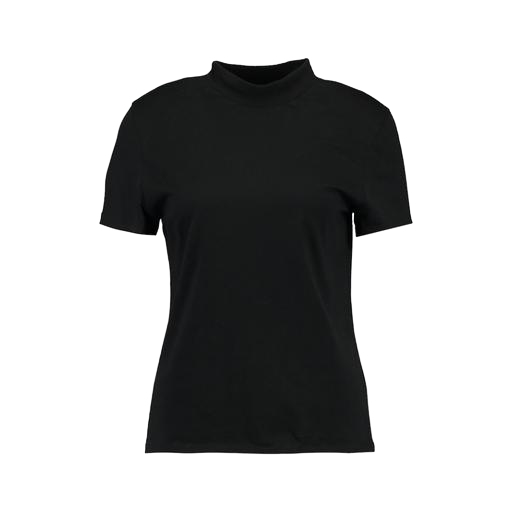
black high neck t-shirt, mid t-shirt, black t-shirt basique jersey, white background